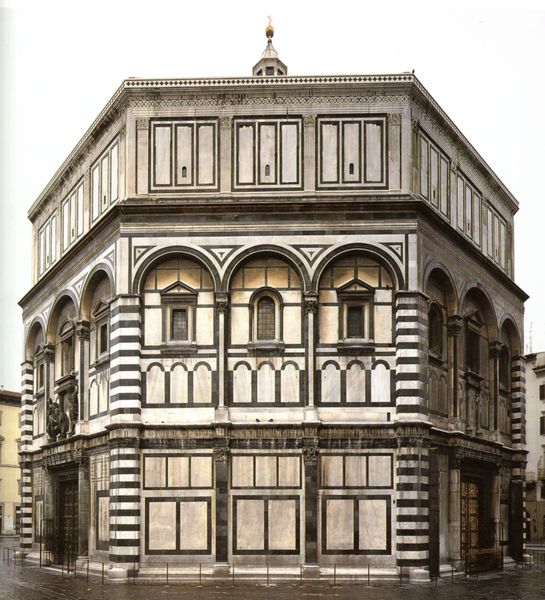
Titel: Baptisterium (Florenz)
Standort: Florenz, Baptisterium (EU - I - Toskana)
Schlagwörter: himmel, weiß, braun, fenster, hell, schwarz, strasse, säule, säulen, tür, dach, gebäude, haus, alt, renaissance, bogen, türen, rundbogen, gestreift, fotografie, bögen, eingang, eingänge, eckig, kreuz, moschee, dom, gehweg, tore, florenz, geometrie, sechseck, fenser, baptisterium, schwazr, schwsarz, blendarkatur, 1300, schwarzseiß, santa maria del fiore, annexbnau